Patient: sex M, age 76
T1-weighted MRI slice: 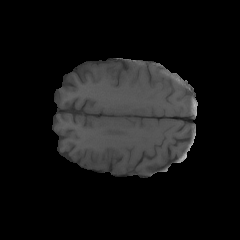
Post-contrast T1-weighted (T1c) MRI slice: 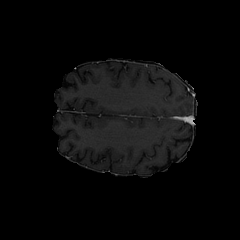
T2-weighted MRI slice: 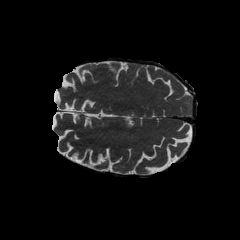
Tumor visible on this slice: no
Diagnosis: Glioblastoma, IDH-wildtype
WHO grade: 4